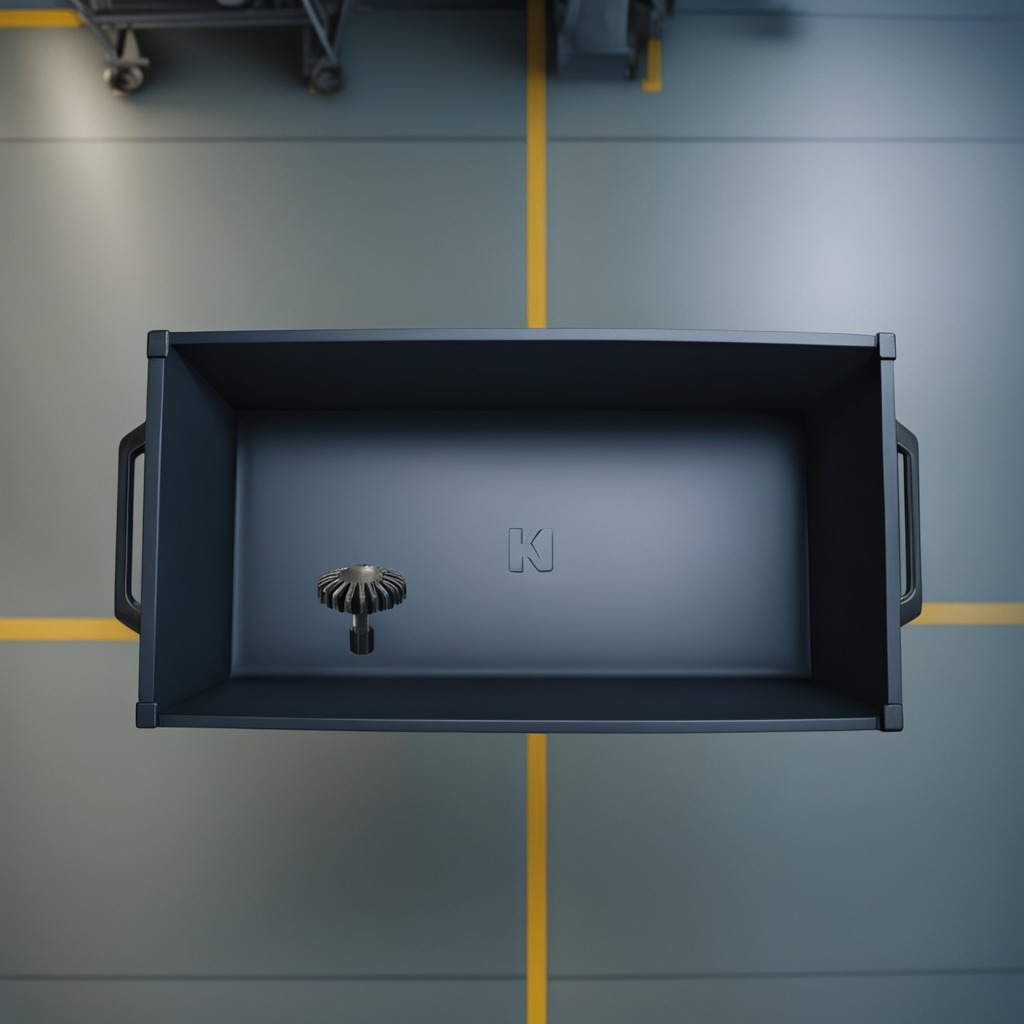
A steel gear with teeth is lying on the toolbox surface in an airplane hangar workshop.